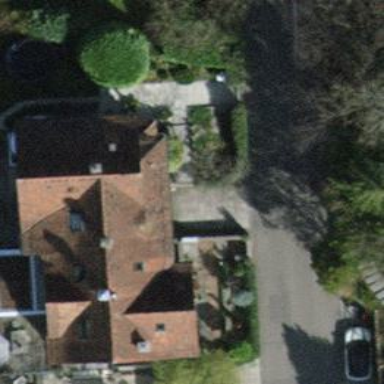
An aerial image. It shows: Building with gabled roof.